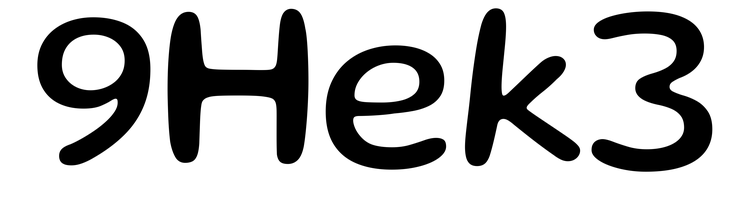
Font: Gluten_Regular